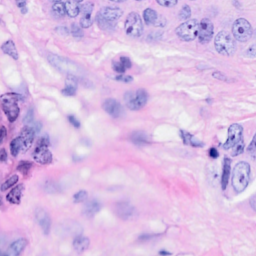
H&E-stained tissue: Breast